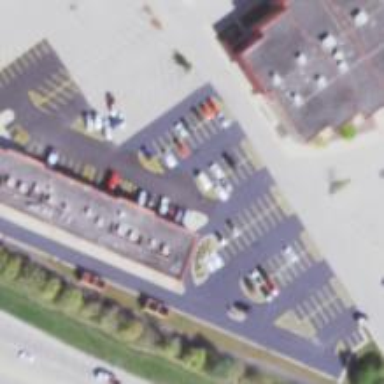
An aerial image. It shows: Customer parking area with surface designated for parking.